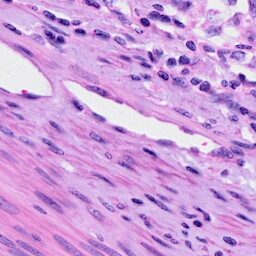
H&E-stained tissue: Cervix